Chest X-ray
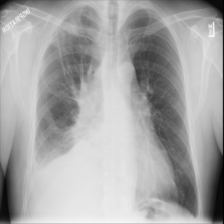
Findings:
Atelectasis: positive
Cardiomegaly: negative
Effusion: positive
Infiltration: positive
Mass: positive
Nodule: negative
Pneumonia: negative
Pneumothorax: negative
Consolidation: negative
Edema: negative
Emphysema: negative
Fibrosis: negative
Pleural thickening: negative
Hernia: negative